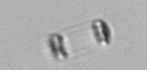
Label: Skeletonema